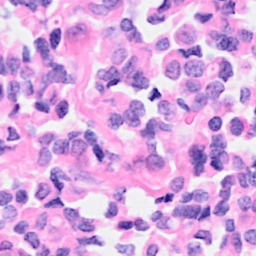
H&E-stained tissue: Breast